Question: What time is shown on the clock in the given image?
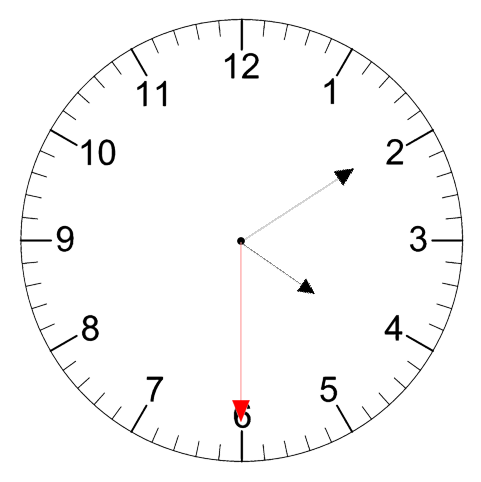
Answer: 04:09:30